Question: How can I draw highlights and non-4-sided borders natively in Cocoa?
An example is the image below. There's a small 1px white inner border on the top and a grey 1px inner border on the bottom. There's also a dark gray border only on the top and the bottom of the view.
Can this be done natively? Or does this require images?

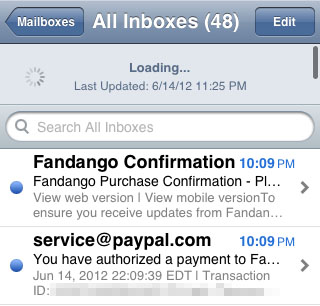
Answer: A quick way to get an inner border is to use the layer's shadow properties from the view you want bordered (note the -1, which places the border inside the edge):
'''
myView.layer.shadowOpacity = 1.0;
myView.layer.shadowColor = [UIColor blackColor].CGColor;
myView.layer.shadowOffset = CGSizeMake( 0, -1 );
'''
Otherwise you can subclass the view and put something like this in your drawRect: method:
'''
[super drawRect: rect];
CGContextRef context = UIGraphicsGetCurrentContext();
CGContextSaveGState( context );
CGContextSetStrokeColorWithColor( context, [UIColor blackColor].CGColor );
CGContextSetLineWidth( context, 1.0 );
CGContextMoveToPoint( context, 0, 0 );
CGContextAddLineToPoint( context, self.bounds.size.width, 0 );
CGContextStrokePath( context );
CGContextRestoreGState( context );
'''